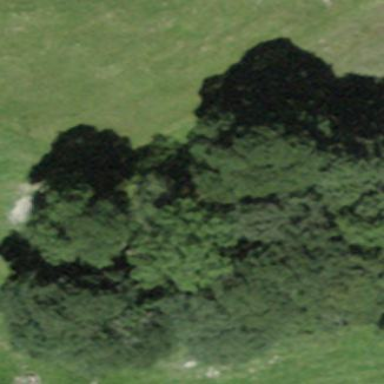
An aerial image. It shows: Forest area.